Question: I have to multiply very large 2D-arrays in Python for around 100 times. Each matrix consists of '32000x32000' elements.
I'm using 'np.dot(X,Y)', but it takes very long time for each multiplication... Below an instance of my code:
'''
import numpy as np
X = None
for i in range(100)
multiplying = True
if X == None:
X = generate_large_2darray()
multiplying = False
else:
Y = generate_large_2darray()
if multiplying:
X = np.dot(X, Y)
'''
Is there any other method much faster?
Here is a screenshot showing the htop interface. My python script is using only one core. Also, after 3h25m only 4 multiplications have been done.

I've tried to execute:
'''
import numpy.distutils.system_info as info
info.get_info('atlas')
'''
but I've received:
'''
/home/francescof/.local/lib/python2.7/site-packages/numpy/distutils/system_info.py:564: UserWarning: Specified path /home/apy/atlas/lib is invalid. warnings.warn('Specified path %s is invalid.' % d) {}
'''
So, I think it's not well-configured.
Vice versa, regarding 'blas' I just receive '{}', with no warnings or errors.
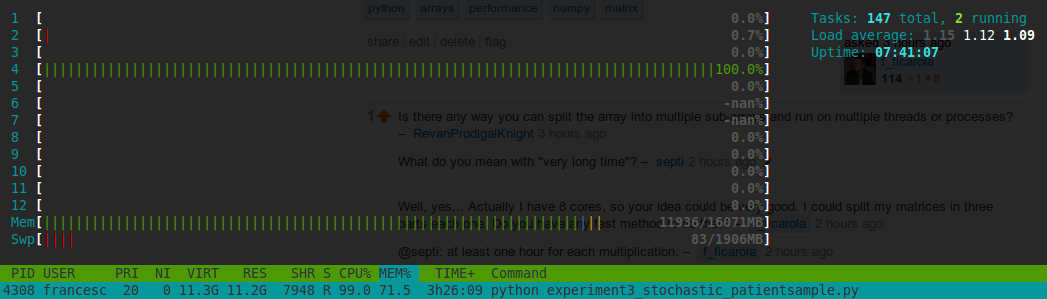
Answer: As suggested by , the using of a BLAS library can speed up the operations. However, the problem in my system was a bad configuration of numpy. Here is the solution:
1) make sure to have all required libraries (you can use ATLAS, OpenBLAS, etc.). I've chosen ATLAS in my case since directly supported in Ubuntu.
'sudo apt-get install libatlas3gf-base libatlas-base-dev libatlas-dev'
2) remove any previous numpy installations, e.g., 'pypm uninstall numpy' (if you installed it using ActivePython)
3) install again numpy using pip: 'pip install numpy'
4) make sure your atlas is correctly linked:
'''
import numpy.distutils.system_info as info
info.get_info('atlas')
ATLAS version 3.8.4 built by buildd on Sat Sep 10 23:12:12 UTC 2011:
UNAME : Linux crested 2.6.24-29-server #1 SMP Wed Aug 10 15:58:57 UTC 2011 x86_64 x86_64 x86_64 GNU/Linux
INSTFLG : -1 0 -a 1
ARCHDEFS : -DATL_OS_Linux -DATL_ARCH_HAMMER -DATL_CPUMHZ=1993 -DATL_USE64BITS -DATL_GAS_x8664
F2CDEFS : -DAdd_ -DF77_INTEGER=int -DStringSunStyle
CACHEEDGE: 393216
F77 : gfortran, version GNU Fortran (Ubuntu/Linaro 4.6.1-9ubuntu2) 4.6.1
F77FLAGS : -fomit-frame-pointer -mfpmath=387 -O2 -falign-loops=4 -Wa,--noexecstack -fPIC -m64
SMC : gcc, version gcc (Ubuntu/Linaro 4.6.1-9ubuntu2) 4.6.1
SMCFLAGS : -fomit-frame-pointer -mfpmath=387 -O2 -falign-loops=4 -Wa,--noexecstack -fPIC -m64
SKC : gcc, version gcc (Ubuntu/Linaro 4.6.1-9ubuntu2) 4.6.1
SKCFLAGS : -fomit-frame-pointer -mfpmath=387 -O2 -falign-loops=4 -Wa,--noexecstack -fPIC -m64
{'libraries': ['lapack', 'f77blas', 'cblas', 'atlas'], 'library_dirs': ['/usr/lib/atlas-base/atlas', '/usr/lib/atlas-base'], 'define_macros': [('ATLAS_INFO', '"\"3.8.4\""')], 'language': 'f77', 'include_dirs': ['/usr/include/atlas']}
'''